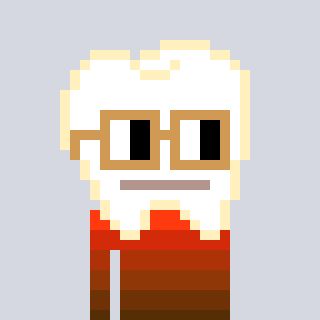
a pixel art character with square brown glasses, a tooth-shaped head and a teal-colored body on a cool background